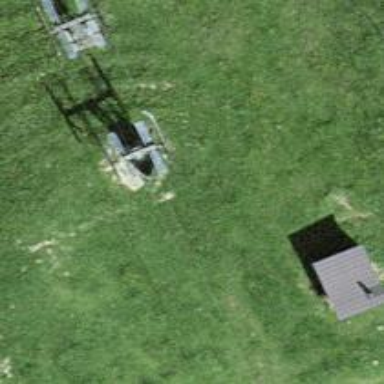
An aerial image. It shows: Pylon used for aerialway.